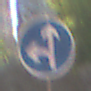
Verkehrszeichen: VorgeschriebeneFahrtrichtungGeradeausOderLinks
Umgebung: Outdoor, Suburban
Tageszeit: MorningAfternoon
Wetter: PartlyCloudy
Licht: Natural
Jahreszeit: NotSpecified
Kontrast: HighContrast